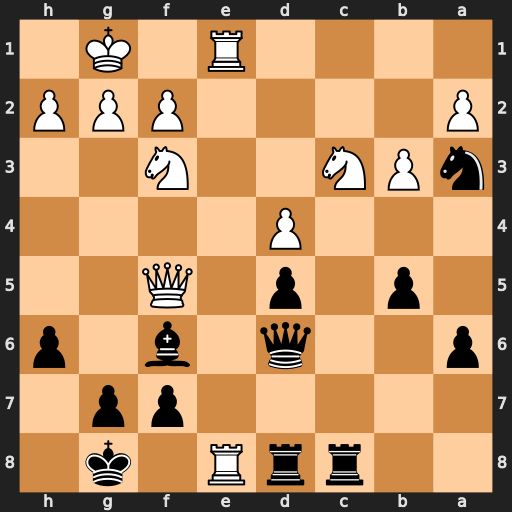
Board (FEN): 2rrR1k1/5pp1/p2q1b1p/1p1p1Q2/3P4/nPN2N2/P4PPP/4R1K1
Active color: b
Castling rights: -
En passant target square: -
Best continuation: Rxe8 Rxe8+ Rxe8